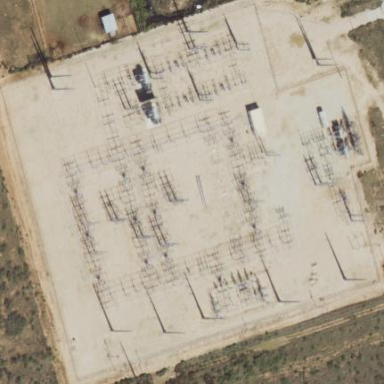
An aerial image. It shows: Fence surrounds transmission level power substation.